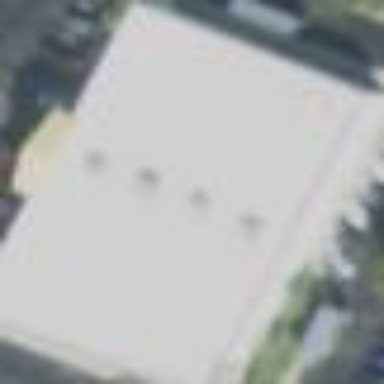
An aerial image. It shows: Building that houses furniture shop.